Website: home-depot
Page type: store-pickup
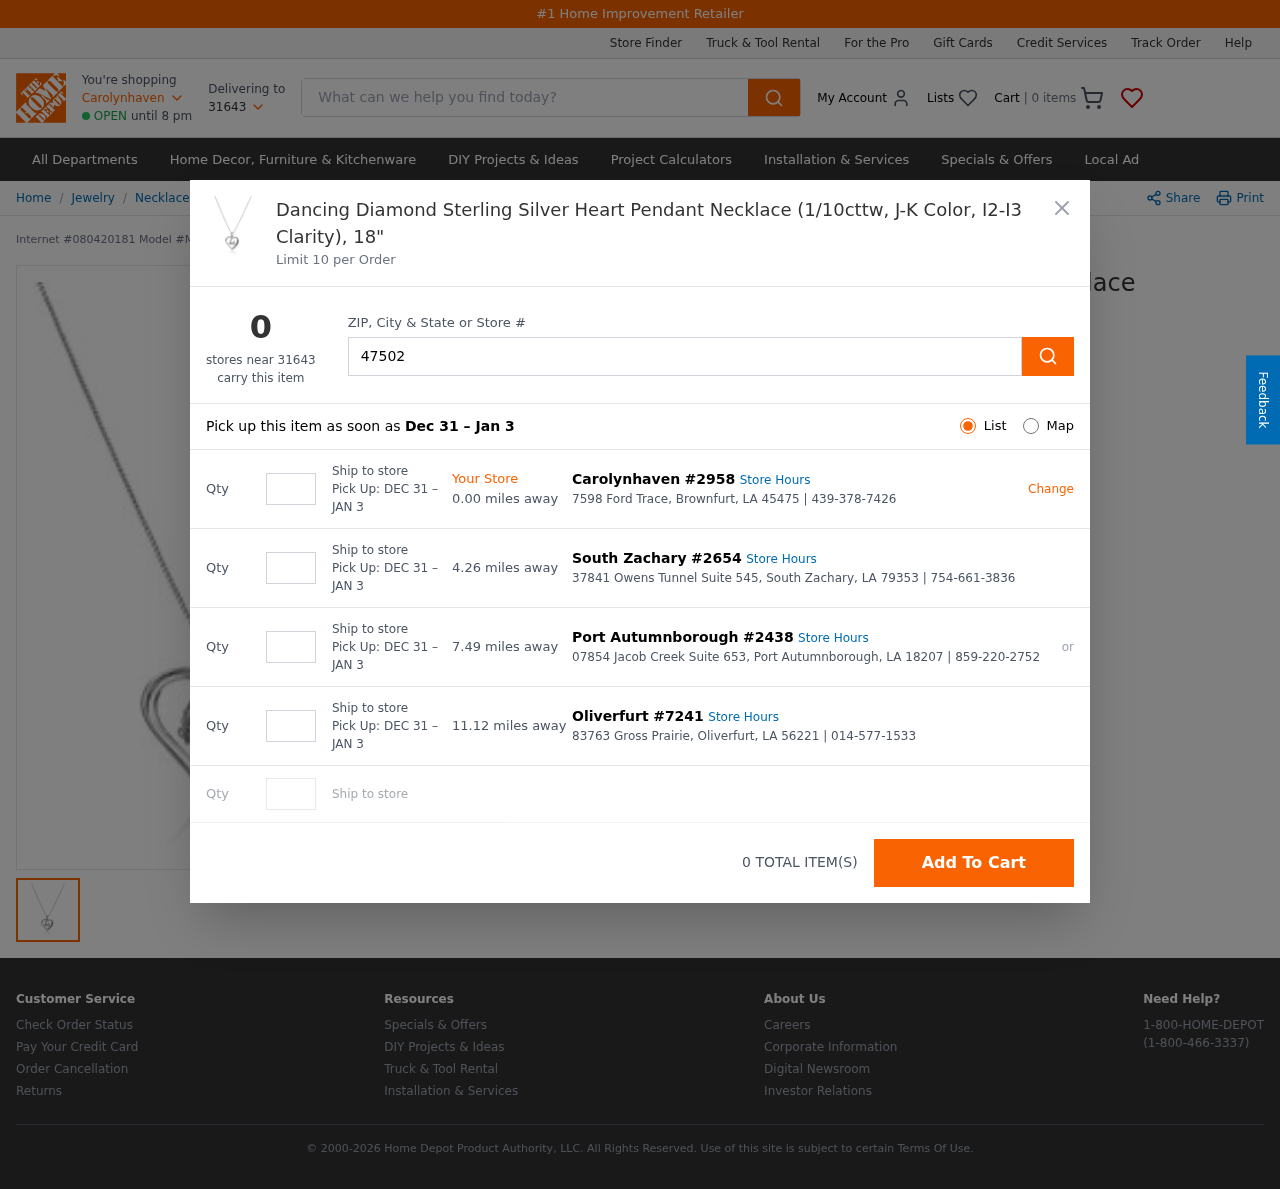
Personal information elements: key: PII_CITY
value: Carolynhaven
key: PII_LOCATION1_CITY_STATE_ZIP
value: Brownfurt, LA 45475
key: PII_LOCATION1_STREET
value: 7598 Ford Trace
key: PII_LOCATION2_CITY
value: South Zachary
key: PII_LOCATION2_CITY_STATE_ZIP
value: South Zachary, LA 79353
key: PII_LOCATION2_STREET
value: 37841 Owens Tunnel Suite 545
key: PII_LOCATION3_CITY
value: Port Autumnborough
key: PII_LOCATION3_CITY_STATE_ZIP
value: Port Autumnborough, LA 18207
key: PII_LOCATION3_STREET
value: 07854 Jacob Creek Suite 653
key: PII_LOCATION4_CITY
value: Oliverfurt
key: PII_LOCATION4_CITY_STATE_ZIP
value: Oliverfurt, LA 56221
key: PII_LOCATION4_STREET
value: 83763 Gross Prairie
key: PII_POSTCODE
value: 31643
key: PII_POSTCODE2
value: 47502
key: PII_LOCATION1_PHONE
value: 439-378-7426
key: PII_LOCATION2_PHONE
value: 754-661-3836
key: PII_LOCATION3_PHONE
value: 859-220-2752
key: PII_LOCATION4_PHONE
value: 014-577-1533
Product elements: key: PRODUCT1_BREADCRUMB
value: Jewelry
Necklaces
Sterling Silver Necklaces
Heart Pendants
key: PRODUCT1_NAME
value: Dancing Diamond Sterling Silver Heart Pendant Necklace (1/10cttw, J-K Color, I2-I3 Clarity), 18"
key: PRODUCT_INTERNET_NUMBER
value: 080420181
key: PRODUCT_MODEL_NUMBER
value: MW_OHW583191
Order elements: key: ORDER_NUM_ITEMS
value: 0
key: ORDER_PICKUP_DATE_RANGE
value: DEC 31 – JAN 3
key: ORDER_PICKUP_DATE_RANGE
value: Dec 31 – Jan 3
Search elements: key: HEADER_SEARCH
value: What can we help you find today?
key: SEARCH_STORE_LOCATION
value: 47502
Other elements: key: STORE1_DISTANCE
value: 0.00
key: STORE1_NUMBER
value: #2958
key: STORE2_DISTANCE
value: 4.26
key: STORE2_NUMBER
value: #2654
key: STORE3_DISTANCE
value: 7.49
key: STORE3_NUMBER
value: #2438
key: STORE4_DISTANCE
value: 11.12
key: STORE4_NUMBER
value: #7241